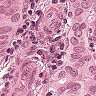
Metastatic tissue present: yes